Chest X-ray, AP view. Patient: 55 years old, sex F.
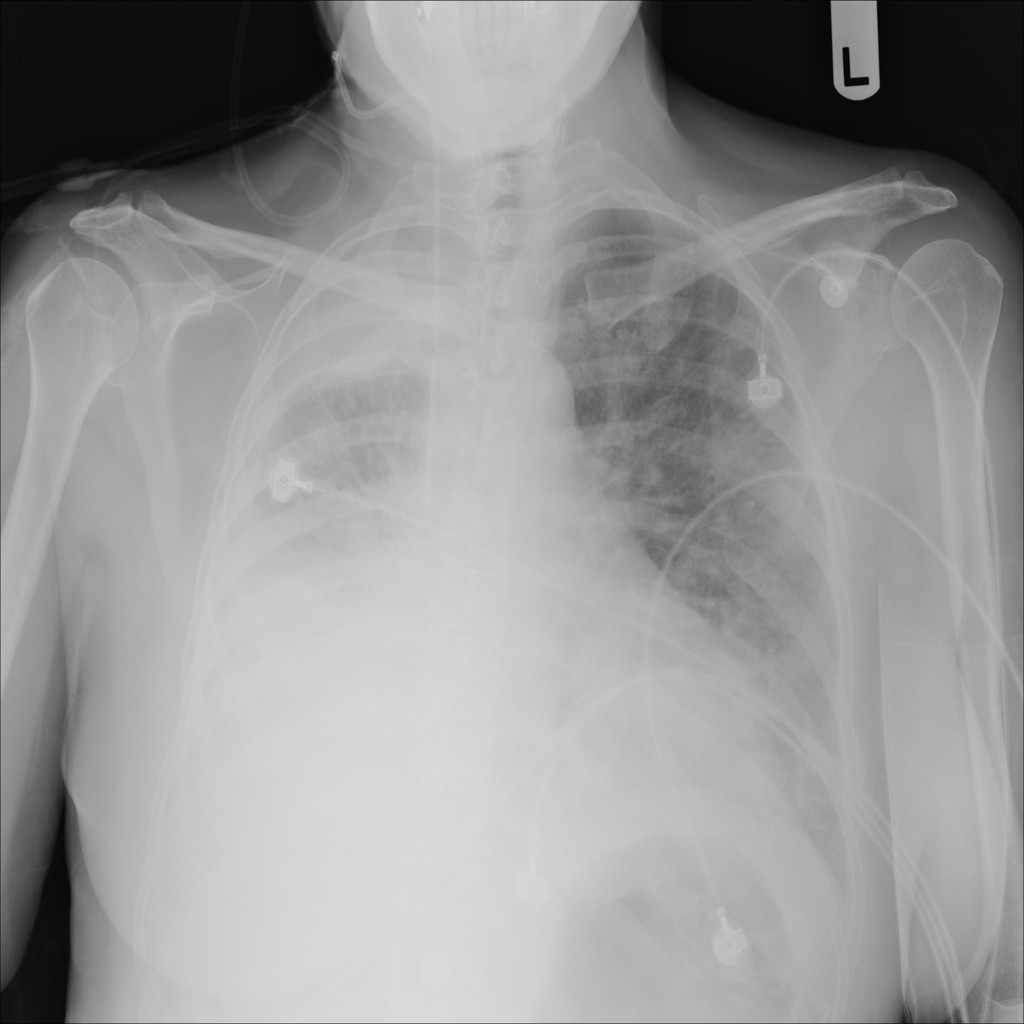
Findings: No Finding